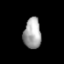
Tissue: prostate
Cell type: T cells
Senescence score: 0.2786
Nuclear area (px): 523
Mean DAPI intensity: 165.405